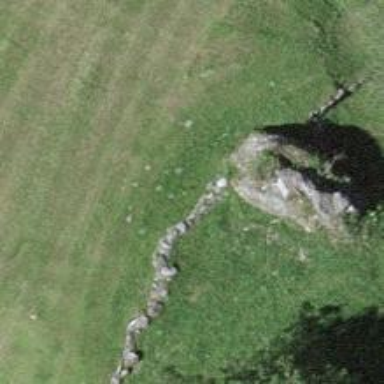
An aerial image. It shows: Wall made of dry stone.